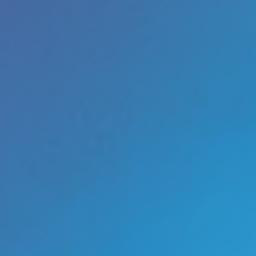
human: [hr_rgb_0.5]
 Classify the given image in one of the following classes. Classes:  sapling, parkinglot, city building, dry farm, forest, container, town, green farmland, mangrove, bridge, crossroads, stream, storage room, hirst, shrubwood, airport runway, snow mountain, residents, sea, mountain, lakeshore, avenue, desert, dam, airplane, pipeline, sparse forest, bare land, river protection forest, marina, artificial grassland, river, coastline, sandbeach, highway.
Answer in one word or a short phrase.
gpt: sea